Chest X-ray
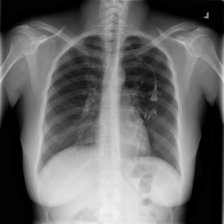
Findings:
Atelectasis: negative
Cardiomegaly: negative
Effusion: negative
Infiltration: negative
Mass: negative
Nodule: negative
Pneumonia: negative
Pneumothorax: negative
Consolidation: negative
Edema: negative
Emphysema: negative
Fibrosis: negative
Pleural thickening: negative
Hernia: negative